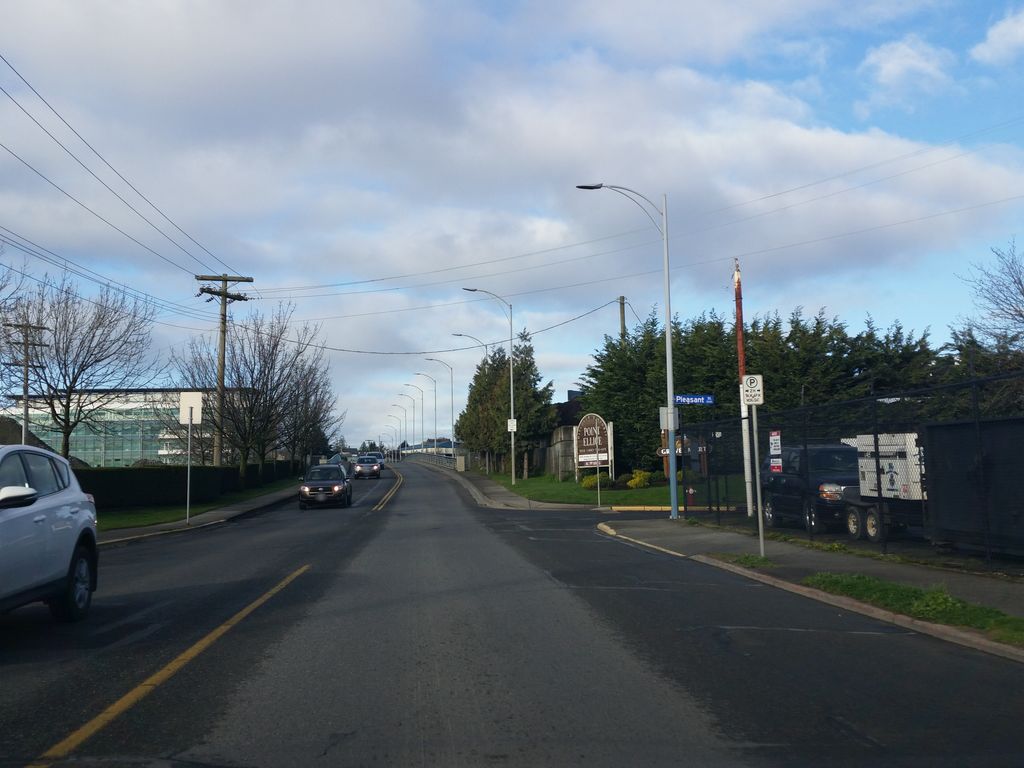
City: victoria